Question: I need to pass values into '.dbml'
> how could i pass values to string[] parameter ?

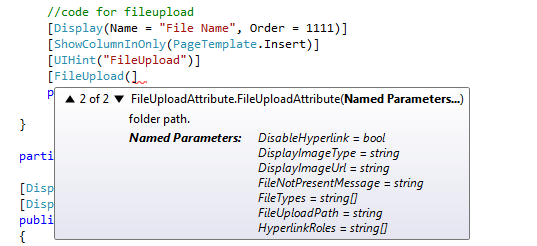
Answer: Is this what you're after?
'''
[FileUpload(FileTypes = new string[] {"filetype1", "filetype2", ...})]
'''
Note that this has nothing to do with the .dbml file, or LINQ2SQL in general. This is basic named parameters for attributes.